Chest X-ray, AP view. Patient: 42 years old, sex M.
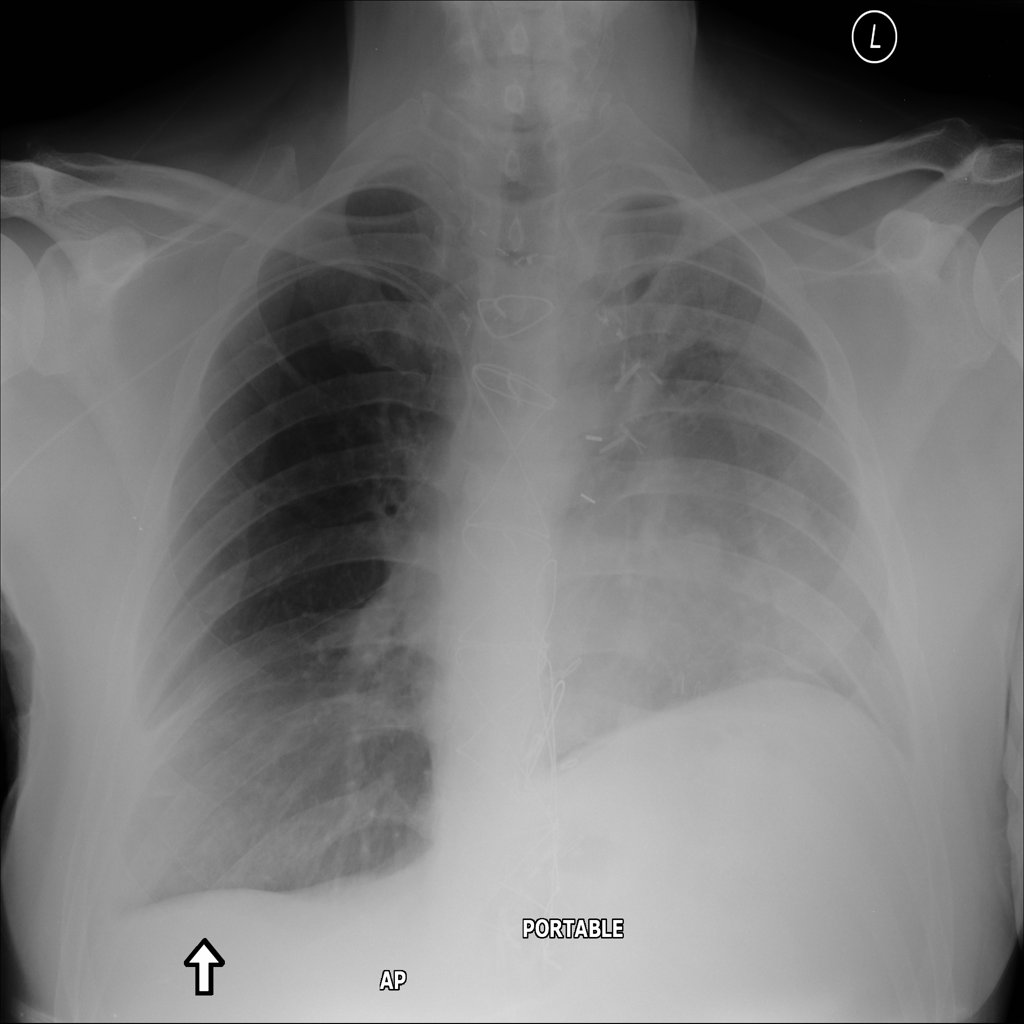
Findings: No Finding